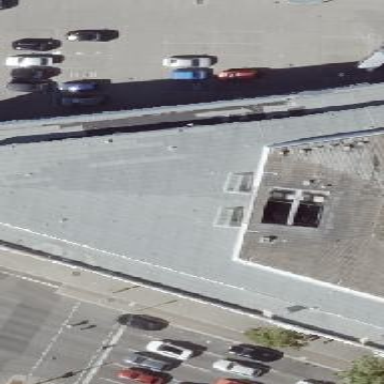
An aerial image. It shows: Building housing furniture shop.